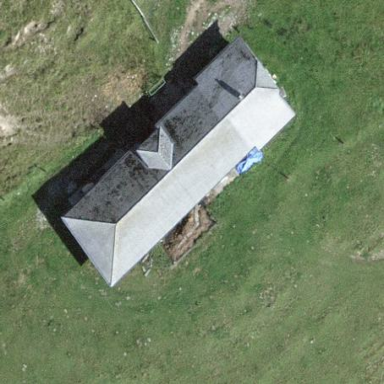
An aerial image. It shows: Stable.